Question: I want to convert the letters to numbers along with special characters and numbers remaining as it is.
Code:
'''
input = raw_input('Insert the string: ');
output = [];
for character in input:
number = ord(character) - 96;
output.append(number);
print output;
'''
I can convert the alphabets to letters, but when I input numbers, it's showing the negative numbers.

Any suggestions?
Thanks in advance!
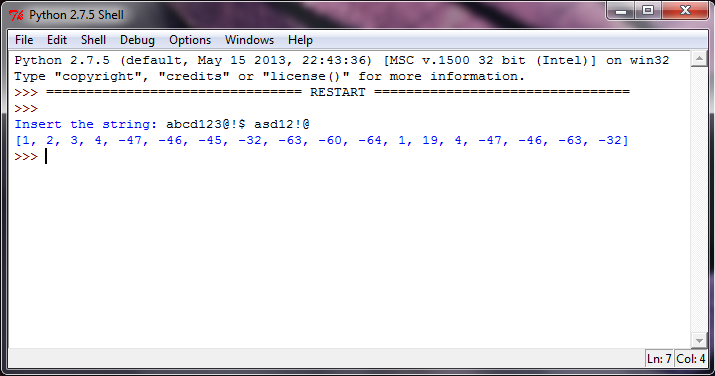
Answer: I am guessing the code you are using is , from the other link you gave in the question -
'''
print [ord(char) - 96 for char in raw_input('Write Text: ').lower()]
'''
This , as you already found out in your example, would convert all the characters to their unicode counterparts,if you do not want want to convert numbers you can use the following -
'''
>>> print ''.join([str(ord(ch) - 96) if ch.isalpha() else ch for ch in raw_input('Write Text: ').lower()])
Write Text: abcd123 @!#as1
<PHONE> @!#1191
'''